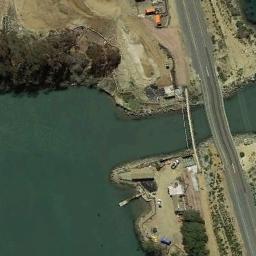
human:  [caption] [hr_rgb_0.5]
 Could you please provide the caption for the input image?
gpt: A bridge is over the river between the bare land .

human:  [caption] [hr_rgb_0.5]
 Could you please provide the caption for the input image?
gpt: There is a white sign on the bridge .

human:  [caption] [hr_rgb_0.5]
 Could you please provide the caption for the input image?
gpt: Two parallel bridges of different widths connect the land on both sides of the turquoise water  There are many buildings on the land .

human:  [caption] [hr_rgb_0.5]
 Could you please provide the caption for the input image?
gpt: A bridge is built on a dark green river and the river has a point bar .

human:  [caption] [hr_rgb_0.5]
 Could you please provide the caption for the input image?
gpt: Many trees are around the bridge .